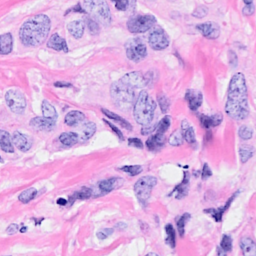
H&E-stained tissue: Breast